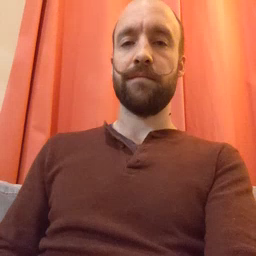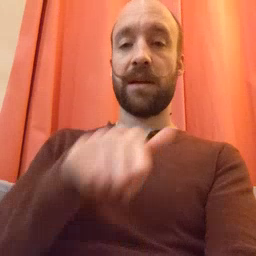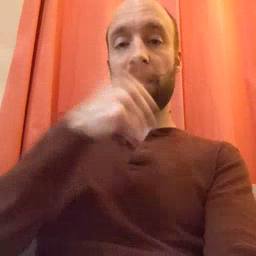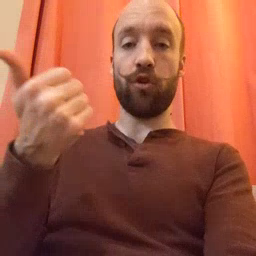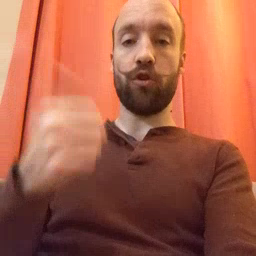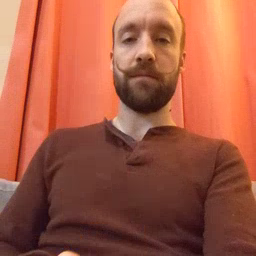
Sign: another